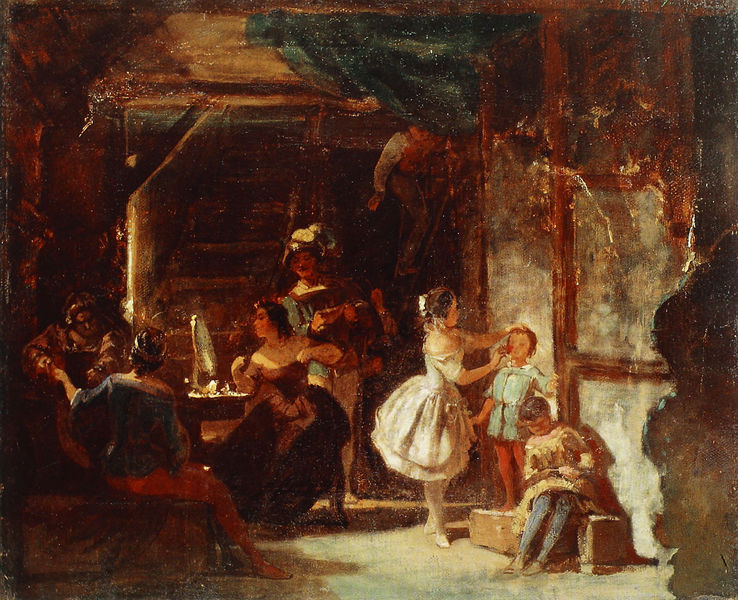
Titel: Hinter den Kulissen
Künstler: Carl Spitzweg
Institution: München, Bayrische Staatsgemäldesammlungen
Schlagwörter: dunkel, gemälde, mann, schatten, frauen, grün, braun, frau, kleid, licht, männer, tische, türkis, haus, rot, malerei, schleife, wand, spiegel, musik, musiker, schminke, genre, kinder, genremalerei, treppe, lesen, balken, stube, schminken, kise